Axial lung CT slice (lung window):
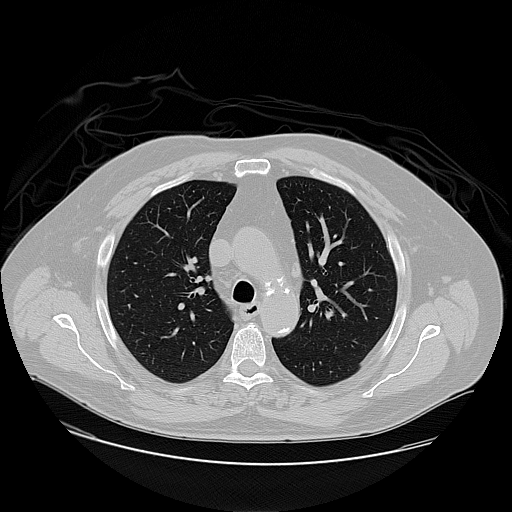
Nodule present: no